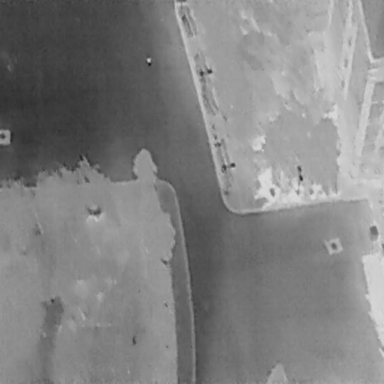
There is a Person in the infrared image.